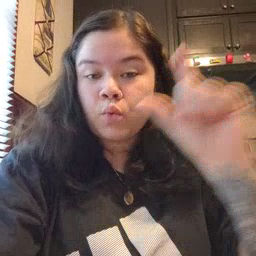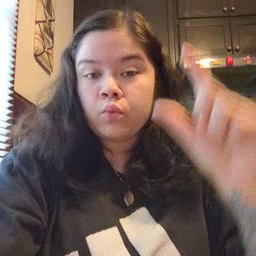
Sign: moon